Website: ulta-beauty
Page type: account-dashboard
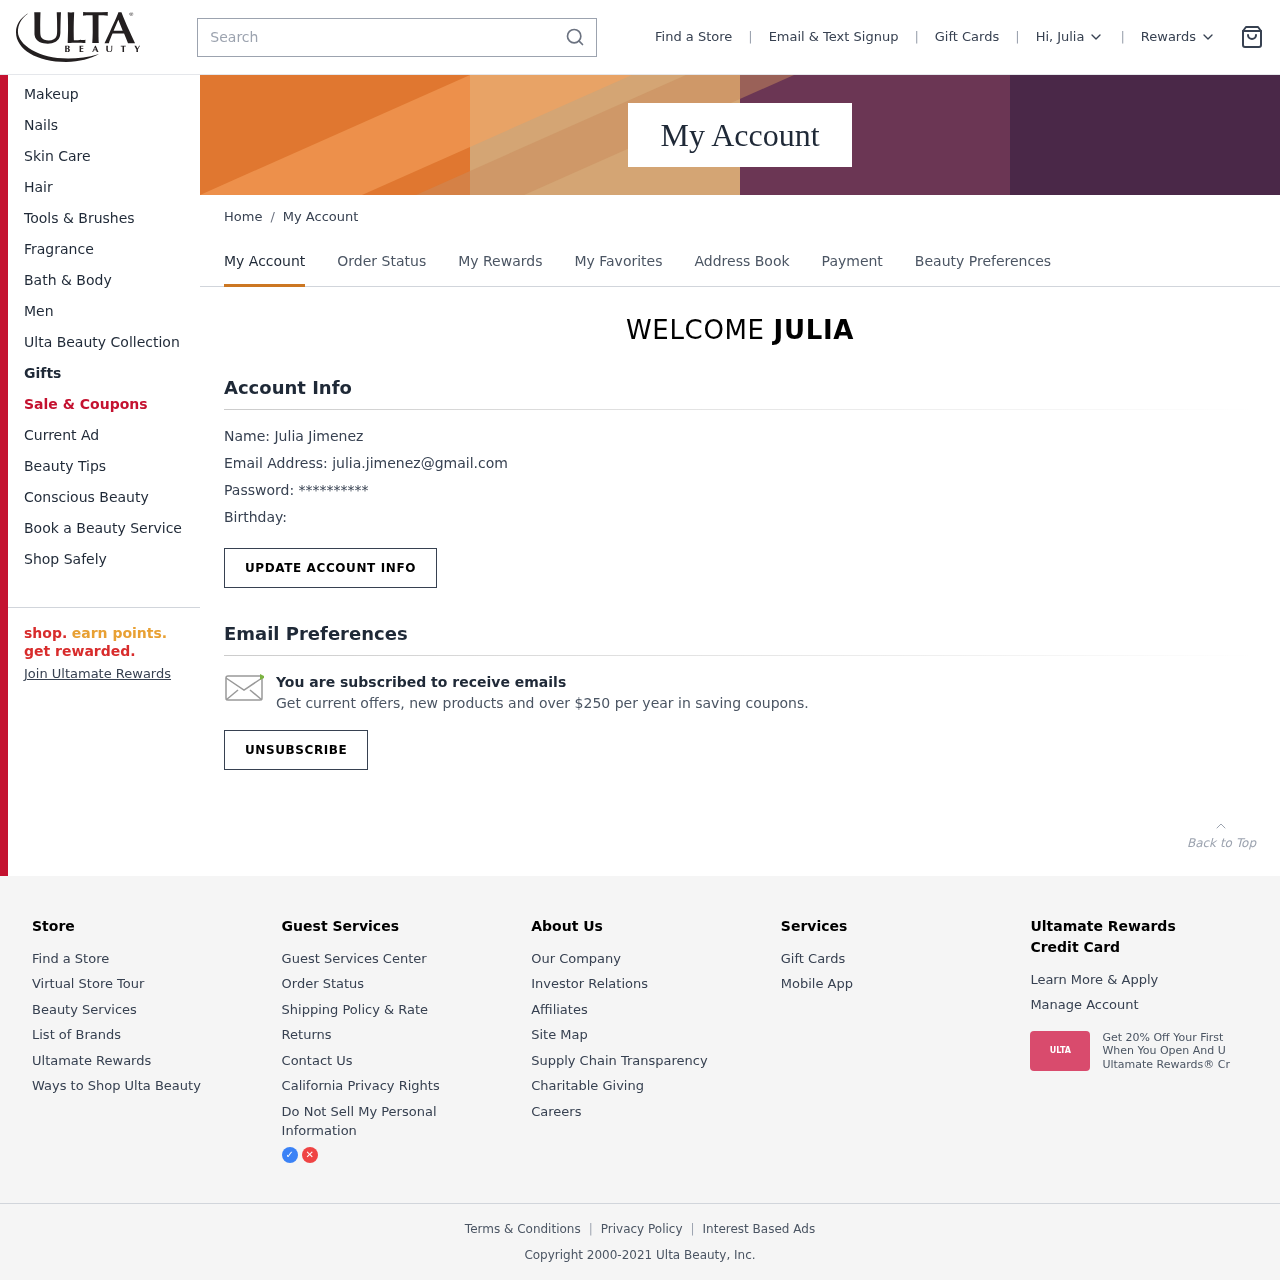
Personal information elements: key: PII_EMAIL
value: julia.jimenez@gmail.com
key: PII_FIRSTNAME
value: Julia
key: PII_FIRSTNAME
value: JULIA
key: PII_FULLNAME
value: Julia Jimenez
Search elements: key: HEADER_SEARCH
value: Search